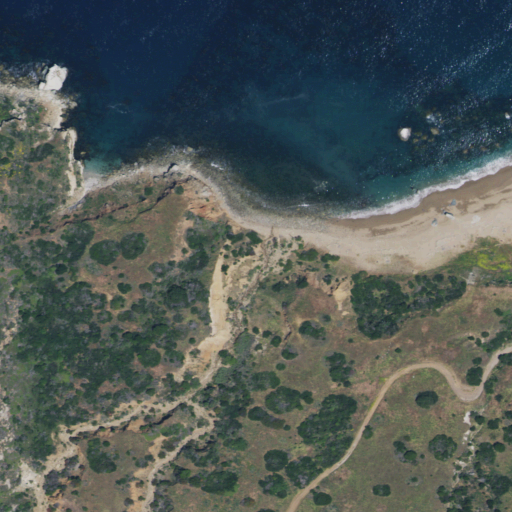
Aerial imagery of beach in California named Parsons Landing containing shrub, open water, grassland, and barren land